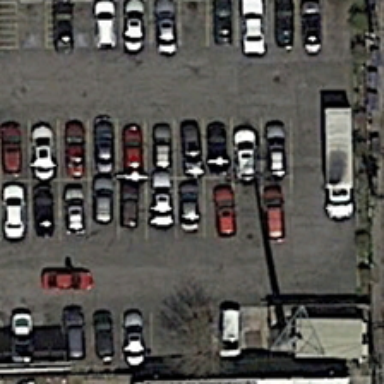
Some cars are parked in a parking lot .